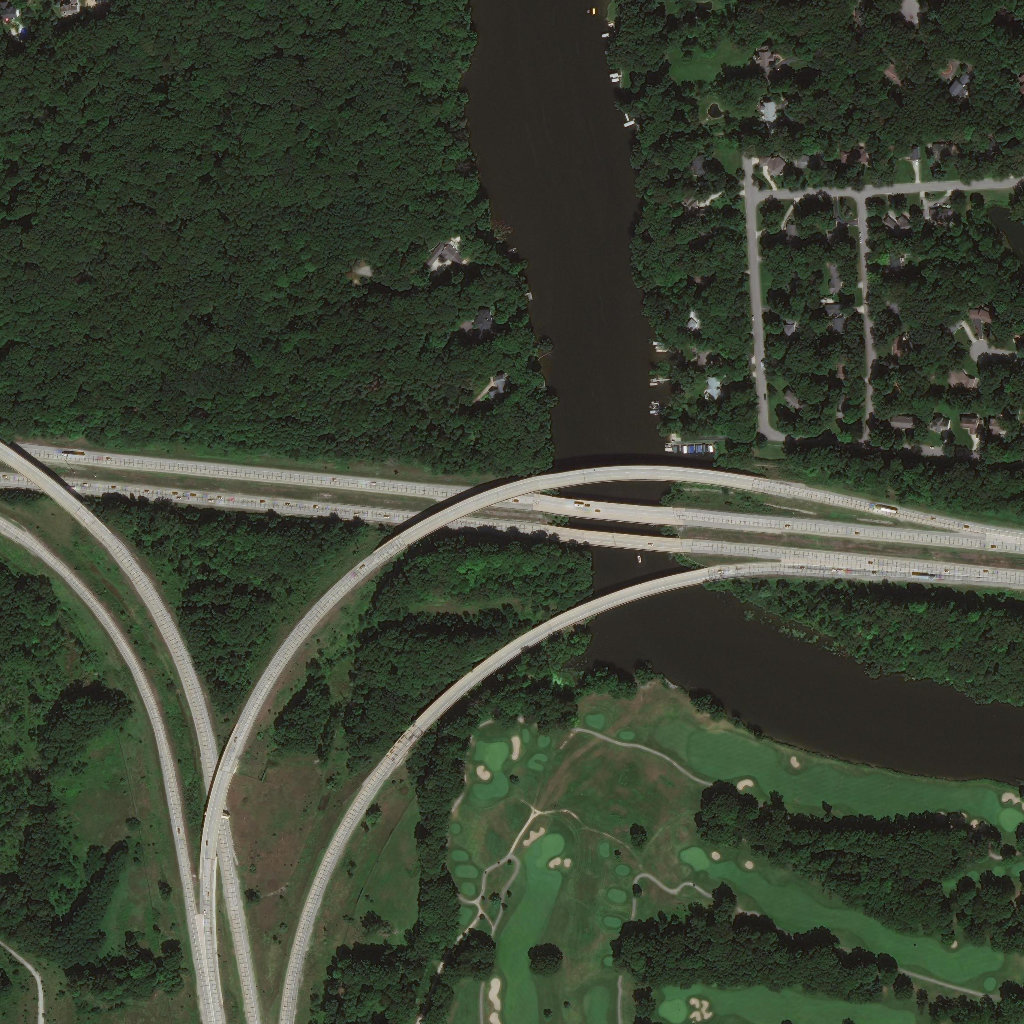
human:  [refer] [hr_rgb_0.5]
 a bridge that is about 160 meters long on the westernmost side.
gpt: <box>[[18, 70, 23, 86, 0]]</box>